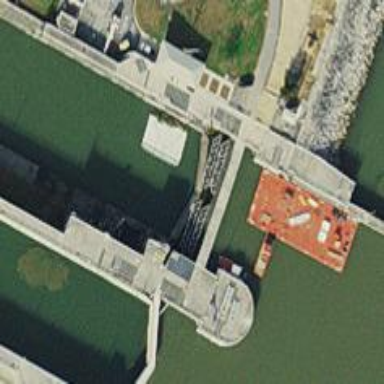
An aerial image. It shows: Lock gate on waterway.